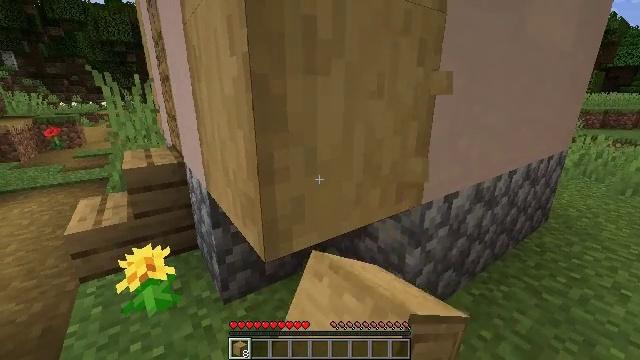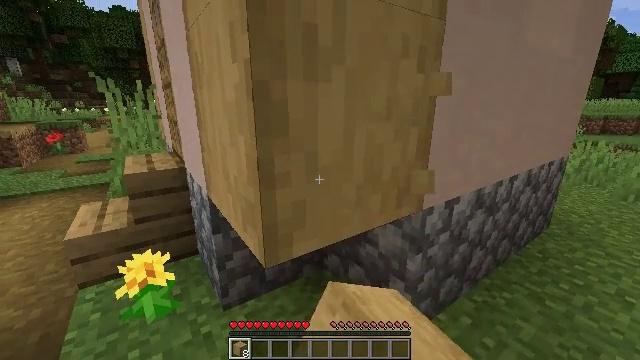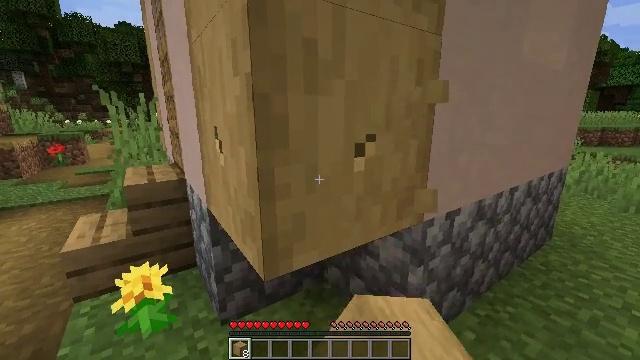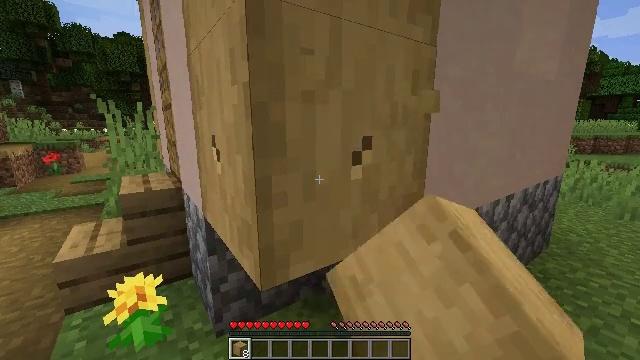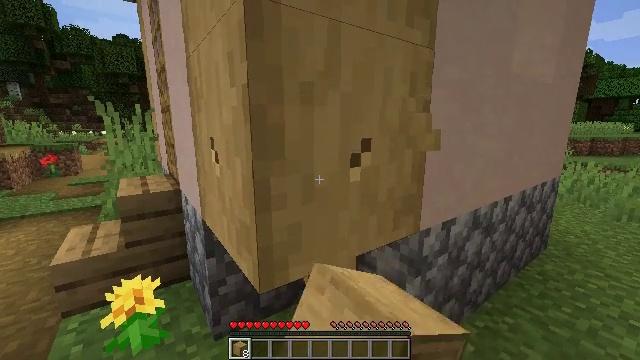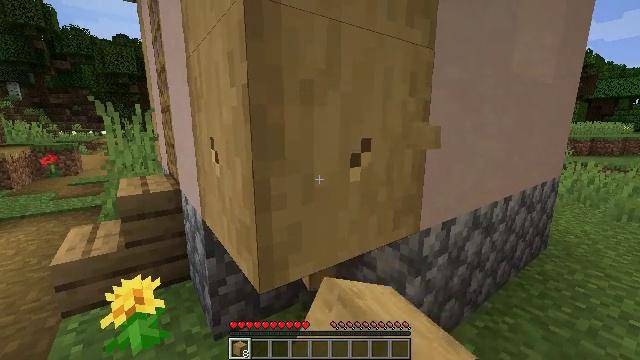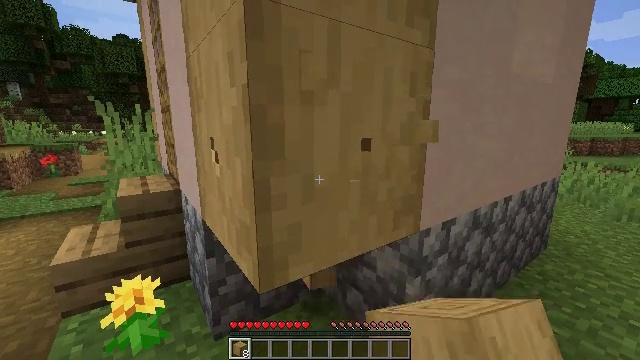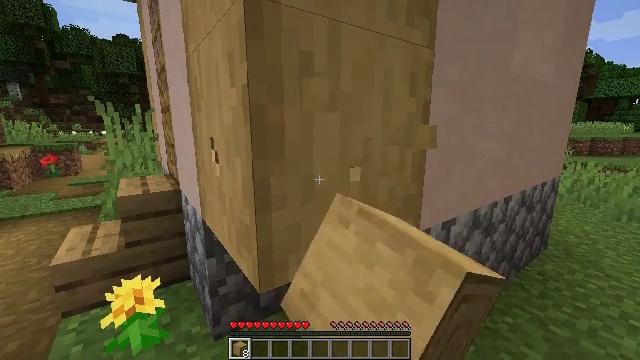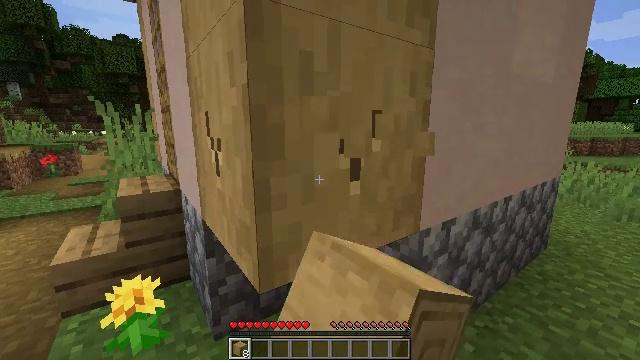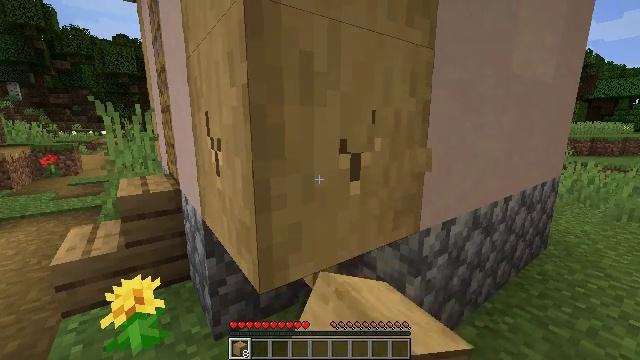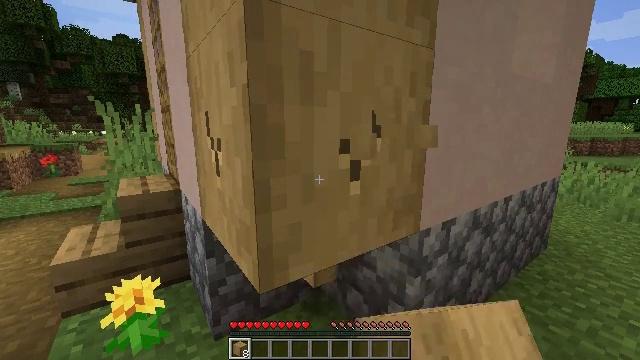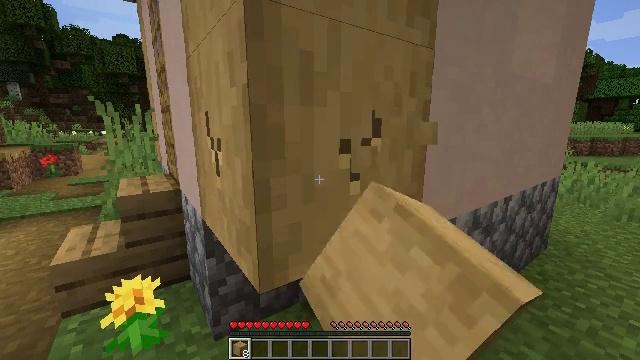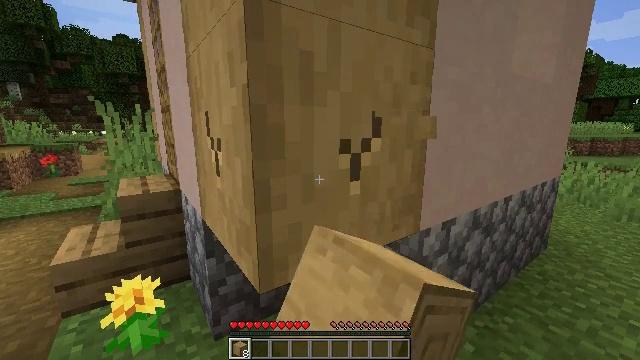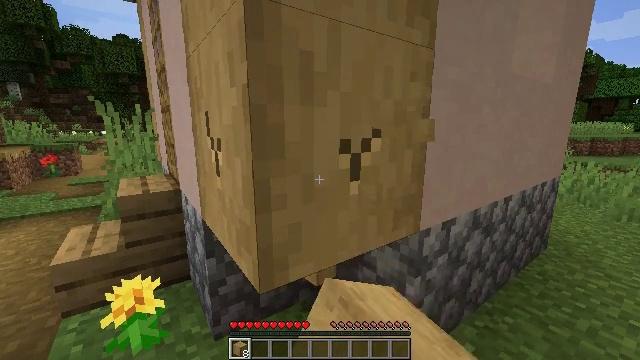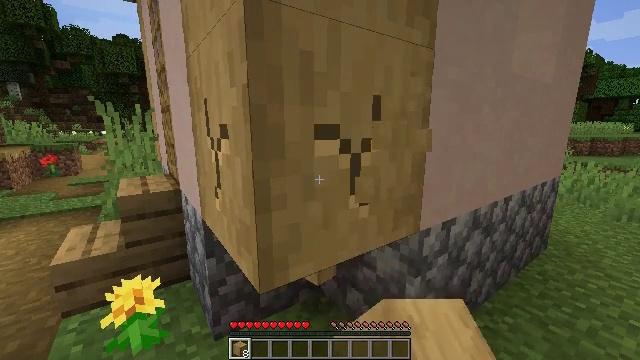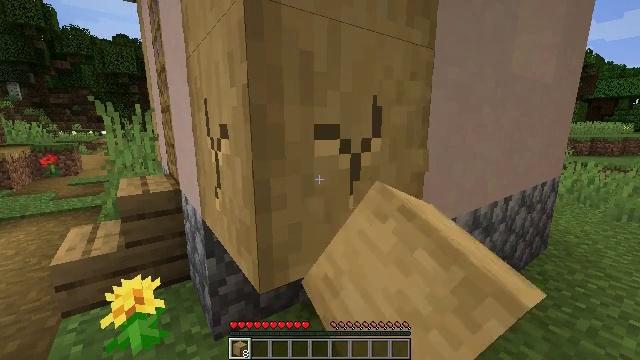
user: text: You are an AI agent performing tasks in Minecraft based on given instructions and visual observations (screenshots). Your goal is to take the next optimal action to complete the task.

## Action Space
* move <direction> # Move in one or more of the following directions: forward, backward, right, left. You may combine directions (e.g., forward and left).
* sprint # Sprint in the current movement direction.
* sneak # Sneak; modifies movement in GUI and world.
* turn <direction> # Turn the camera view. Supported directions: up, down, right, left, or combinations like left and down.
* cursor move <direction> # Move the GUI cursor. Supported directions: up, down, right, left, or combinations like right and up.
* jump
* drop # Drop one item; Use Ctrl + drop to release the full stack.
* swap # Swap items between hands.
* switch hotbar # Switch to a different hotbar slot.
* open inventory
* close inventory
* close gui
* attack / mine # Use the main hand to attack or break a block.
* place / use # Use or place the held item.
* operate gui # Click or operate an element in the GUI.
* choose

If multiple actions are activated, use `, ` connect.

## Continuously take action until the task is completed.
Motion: motion action
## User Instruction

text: Mine the stripped oak log.
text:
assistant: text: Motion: turn up, attack / mine
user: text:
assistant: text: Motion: turn up, attack / mine
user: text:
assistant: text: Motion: turn up, attack / mine
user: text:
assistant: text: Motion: attack / mine
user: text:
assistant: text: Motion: attack / mine
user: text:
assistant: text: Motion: attack / mine
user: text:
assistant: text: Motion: attack / mine
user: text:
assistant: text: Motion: attack / mine
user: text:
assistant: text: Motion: attack / mine
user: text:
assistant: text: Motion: attack / mine
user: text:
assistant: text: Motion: attack / mine
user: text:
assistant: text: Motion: attack / mine
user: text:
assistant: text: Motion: attack / mine
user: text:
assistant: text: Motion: attack / mine
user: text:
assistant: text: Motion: attack / mine
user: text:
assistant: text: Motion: attack / mine
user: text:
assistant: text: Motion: attack / mine
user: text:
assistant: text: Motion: attack / mine
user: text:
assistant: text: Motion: attack / mine
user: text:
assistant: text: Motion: attack / mine
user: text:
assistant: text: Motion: attack / mine
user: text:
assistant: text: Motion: turn up, attack / mine
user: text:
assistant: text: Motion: attack / mine
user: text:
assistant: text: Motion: attack / mine
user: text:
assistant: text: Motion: attack / mine
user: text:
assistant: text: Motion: attack / mine
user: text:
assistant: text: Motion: attack / mine
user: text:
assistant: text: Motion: attack / mine
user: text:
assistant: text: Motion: attack / mine
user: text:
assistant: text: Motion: attack / mine